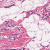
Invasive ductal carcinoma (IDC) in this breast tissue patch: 0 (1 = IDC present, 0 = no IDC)